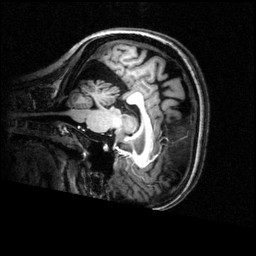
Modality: T1w
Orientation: sagittal
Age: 26
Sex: female